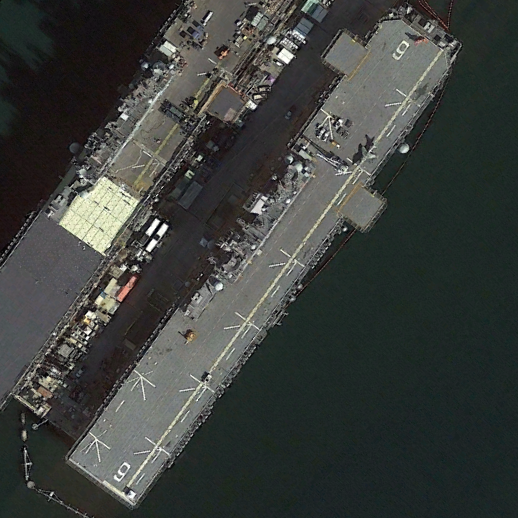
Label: assault